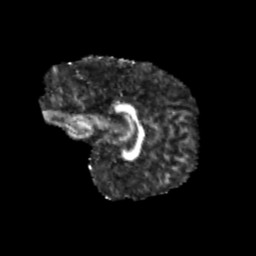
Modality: FA
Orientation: sagittal
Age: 9
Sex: male
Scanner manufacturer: siemens
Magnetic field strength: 3 T
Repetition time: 3.8 s
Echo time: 0.07 s